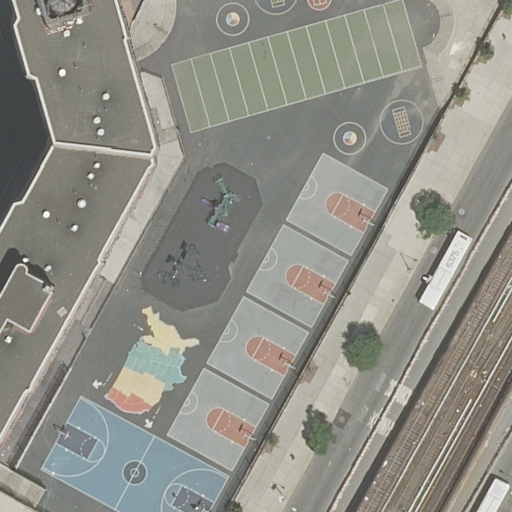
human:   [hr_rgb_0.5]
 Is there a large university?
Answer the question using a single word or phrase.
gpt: yes

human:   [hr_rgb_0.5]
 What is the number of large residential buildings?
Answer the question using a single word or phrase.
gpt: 1

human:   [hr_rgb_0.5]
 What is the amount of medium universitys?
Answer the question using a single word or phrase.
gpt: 0

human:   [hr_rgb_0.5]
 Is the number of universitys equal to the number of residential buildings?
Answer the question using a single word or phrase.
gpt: yes

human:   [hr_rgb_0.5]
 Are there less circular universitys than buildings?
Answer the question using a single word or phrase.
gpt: yes

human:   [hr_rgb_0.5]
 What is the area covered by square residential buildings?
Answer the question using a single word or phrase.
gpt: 0m2

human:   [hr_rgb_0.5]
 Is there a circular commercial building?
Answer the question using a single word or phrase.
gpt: no

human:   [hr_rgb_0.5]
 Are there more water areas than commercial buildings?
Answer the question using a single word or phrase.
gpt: no

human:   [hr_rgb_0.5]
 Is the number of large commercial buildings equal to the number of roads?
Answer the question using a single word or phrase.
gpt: no

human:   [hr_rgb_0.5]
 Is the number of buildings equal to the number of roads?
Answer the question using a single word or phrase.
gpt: no

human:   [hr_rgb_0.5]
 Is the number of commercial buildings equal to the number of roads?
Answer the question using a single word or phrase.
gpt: no

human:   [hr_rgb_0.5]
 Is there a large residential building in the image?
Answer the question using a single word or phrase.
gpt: yes

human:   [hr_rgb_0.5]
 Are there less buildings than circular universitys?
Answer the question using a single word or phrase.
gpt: no

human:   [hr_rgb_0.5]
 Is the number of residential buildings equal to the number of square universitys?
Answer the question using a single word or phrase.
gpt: no

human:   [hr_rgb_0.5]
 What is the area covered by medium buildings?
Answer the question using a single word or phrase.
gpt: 0m2

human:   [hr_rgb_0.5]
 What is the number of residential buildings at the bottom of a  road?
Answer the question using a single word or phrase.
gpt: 0

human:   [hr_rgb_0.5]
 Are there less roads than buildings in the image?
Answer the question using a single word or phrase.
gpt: no

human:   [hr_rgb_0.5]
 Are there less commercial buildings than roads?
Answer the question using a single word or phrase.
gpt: yes

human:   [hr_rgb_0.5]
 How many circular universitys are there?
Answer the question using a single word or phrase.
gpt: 0

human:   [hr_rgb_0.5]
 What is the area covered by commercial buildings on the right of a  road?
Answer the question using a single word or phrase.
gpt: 0m2

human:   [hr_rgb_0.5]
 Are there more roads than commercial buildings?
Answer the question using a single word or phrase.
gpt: yes

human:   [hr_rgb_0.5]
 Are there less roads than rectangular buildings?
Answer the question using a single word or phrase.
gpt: no

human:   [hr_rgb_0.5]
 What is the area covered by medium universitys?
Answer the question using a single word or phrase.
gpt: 0m2

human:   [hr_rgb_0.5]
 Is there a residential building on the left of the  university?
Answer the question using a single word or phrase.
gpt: no

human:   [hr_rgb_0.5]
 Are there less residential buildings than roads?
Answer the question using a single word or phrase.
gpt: yes

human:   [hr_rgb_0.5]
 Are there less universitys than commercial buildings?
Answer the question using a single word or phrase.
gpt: no

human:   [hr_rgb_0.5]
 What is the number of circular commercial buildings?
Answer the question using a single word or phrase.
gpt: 0

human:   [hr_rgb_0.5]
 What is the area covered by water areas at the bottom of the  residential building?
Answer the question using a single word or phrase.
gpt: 0m2

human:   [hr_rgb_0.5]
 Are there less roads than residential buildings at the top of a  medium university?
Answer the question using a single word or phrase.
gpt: no

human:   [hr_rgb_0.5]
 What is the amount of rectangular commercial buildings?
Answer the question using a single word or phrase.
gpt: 0

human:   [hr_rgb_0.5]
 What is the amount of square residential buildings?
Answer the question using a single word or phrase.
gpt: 0

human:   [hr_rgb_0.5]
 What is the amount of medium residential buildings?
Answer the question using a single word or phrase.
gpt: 0

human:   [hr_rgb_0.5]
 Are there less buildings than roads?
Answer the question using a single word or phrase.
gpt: yes

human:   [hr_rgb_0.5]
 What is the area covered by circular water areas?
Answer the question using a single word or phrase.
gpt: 0m2

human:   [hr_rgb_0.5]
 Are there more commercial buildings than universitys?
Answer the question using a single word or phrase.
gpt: no

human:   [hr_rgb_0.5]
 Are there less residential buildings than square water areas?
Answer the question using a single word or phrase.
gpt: no